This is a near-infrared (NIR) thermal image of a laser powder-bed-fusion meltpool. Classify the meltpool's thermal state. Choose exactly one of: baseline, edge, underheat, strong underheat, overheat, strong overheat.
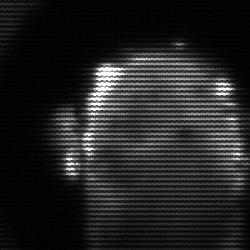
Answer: baseline